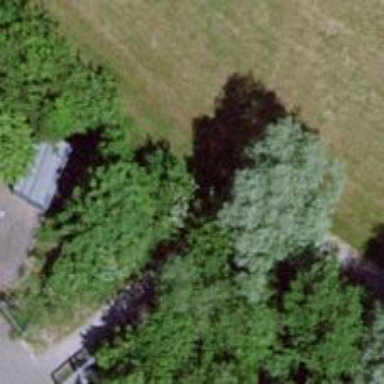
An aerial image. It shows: Unpaved footway.